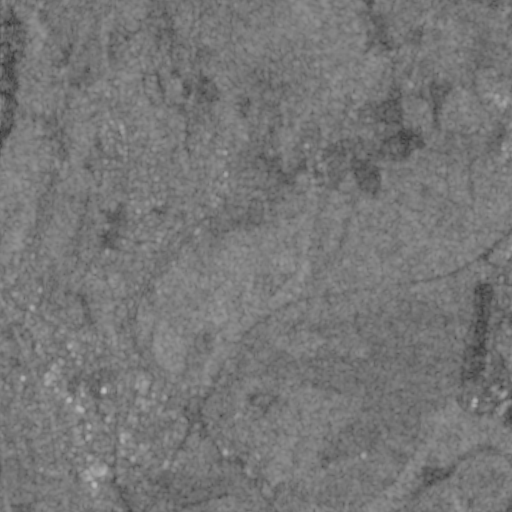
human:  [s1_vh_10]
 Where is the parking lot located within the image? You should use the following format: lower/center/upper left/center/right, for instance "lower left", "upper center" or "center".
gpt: The parking lot is located in the lower left of the image.
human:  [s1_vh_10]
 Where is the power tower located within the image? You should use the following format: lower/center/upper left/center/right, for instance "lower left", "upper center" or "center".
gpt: The power tower is located in the right of the image.
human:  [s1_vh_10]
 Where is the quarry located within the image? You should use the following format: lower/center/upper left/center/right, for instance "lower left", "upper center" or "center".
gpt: The quarry is located in the lower center of the image.
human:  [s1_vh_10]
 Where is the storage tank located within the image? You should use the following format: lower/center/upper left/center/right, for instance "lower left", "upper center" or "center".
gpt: The storage tank is located in the lower left of the image.
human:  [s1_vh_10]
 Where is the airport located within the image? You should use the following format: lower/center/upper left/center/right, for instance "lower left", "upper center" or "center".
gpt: There is no airport in the image.

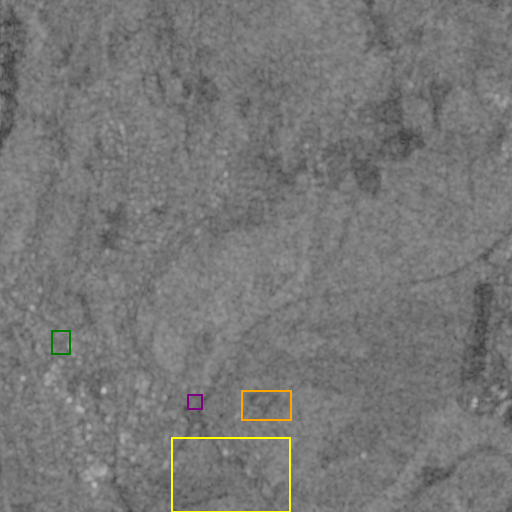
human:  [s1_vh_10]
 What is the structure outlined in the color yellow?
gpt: The structure outlined in yellow is a crop field.
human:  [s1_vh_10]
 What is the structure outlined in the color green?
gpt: The structure outlined in green is a park.
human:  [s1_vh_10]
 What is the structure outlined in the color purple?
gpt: The structure outlined in purple is a parking lot.
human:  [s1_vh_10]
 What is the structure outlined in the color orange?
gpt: The structure outlined in orange is a quarry.
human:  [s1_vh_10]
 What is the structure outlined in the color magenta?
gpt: There is no magenta outline.